Question:
Hi,
Could you please help -If I have a table of starting and ending date, how to return the value of % required per person for a given date?. If this will make huge difference in the formula could you please respond with 2 cases.
1. When we have additional column -active/not so we can use sumproduct or sumifs for exa (I tried with sumproduct , but didnt work here
2. If we might have duplicate entries, so sums functions can't be used
Thank you
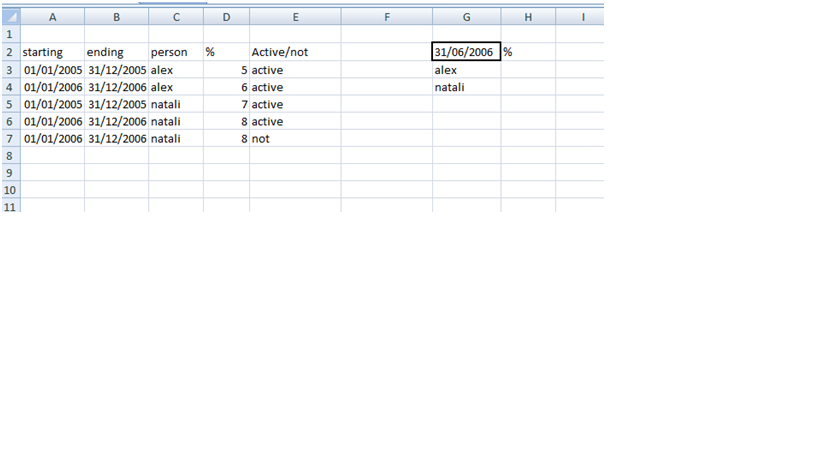
Answer: You could use the following array formula:
'''
=INDEX($D$3:$D$8,MATCH(1,(($A$3:$A$8<=$G$2)*($B$3:$B$8>=$G$2)*($C$3:$C$8=G3)*($E$3:$E$8="active")),0))
'''
You need to enter the above with ++.
The 'MATCH' will fetch the first row number within the table range where all the conditions are met, namely that the date is within the range, the person and whether they are active or not.